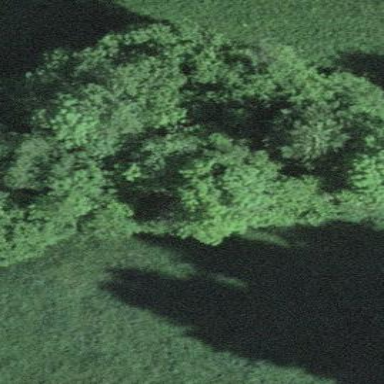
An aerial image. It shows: Forest area dominated by broadleaved trees.